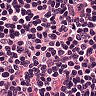
Metastatic tissue present: no